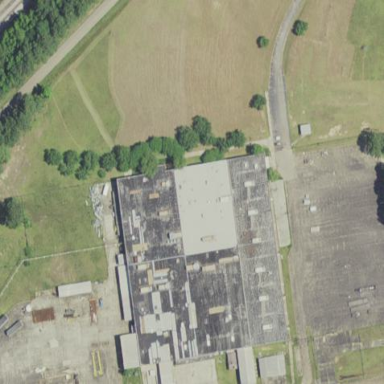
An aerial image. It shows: Historic factory.